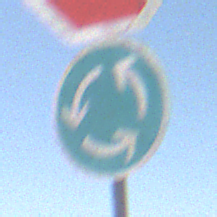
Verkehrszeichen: Kreisverkehr
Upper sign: Stop
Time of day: Midday
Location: Outdoor (Nature)
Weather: Clear
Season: NotSpecified
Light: Natural